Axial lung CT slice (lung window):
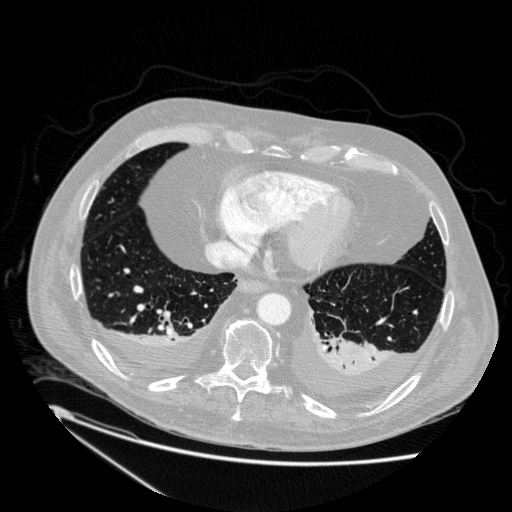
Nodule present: no